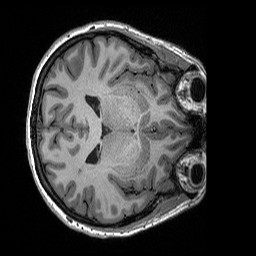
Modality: T1w
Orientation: axial
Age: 35
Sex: female